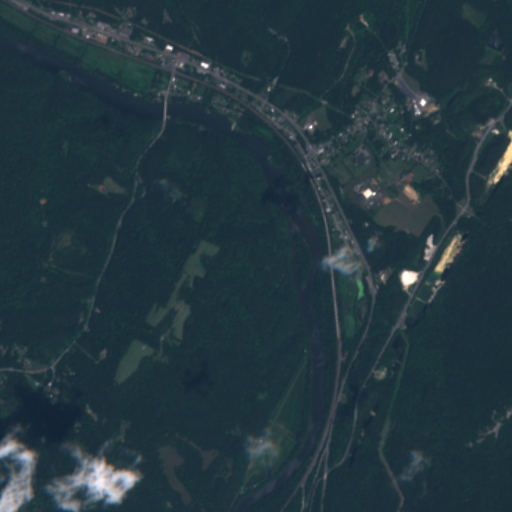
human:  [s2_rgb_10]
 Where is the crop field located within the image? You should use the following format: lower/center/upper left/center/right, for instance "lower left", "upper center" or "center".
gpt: The crop field is located in the upper left of the image.
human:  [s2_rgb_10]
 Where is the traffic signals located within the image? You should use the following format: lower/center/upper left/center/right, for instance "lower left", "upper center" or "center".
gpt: The traffic signals is located in the upper center of the image.
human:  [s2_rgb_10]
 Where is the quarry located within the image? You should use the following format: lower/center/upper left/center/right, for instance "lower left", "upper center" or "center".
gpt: There is no quarry in the image.